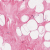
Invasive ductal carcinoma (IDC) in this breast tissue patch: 0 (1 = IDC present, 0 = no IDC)